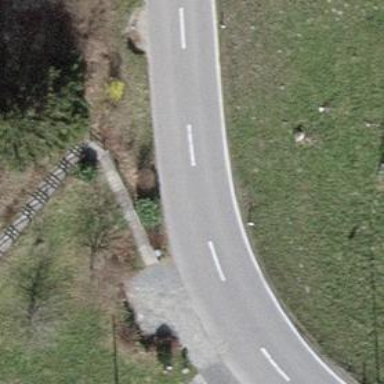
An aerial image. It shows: Tertiary road.